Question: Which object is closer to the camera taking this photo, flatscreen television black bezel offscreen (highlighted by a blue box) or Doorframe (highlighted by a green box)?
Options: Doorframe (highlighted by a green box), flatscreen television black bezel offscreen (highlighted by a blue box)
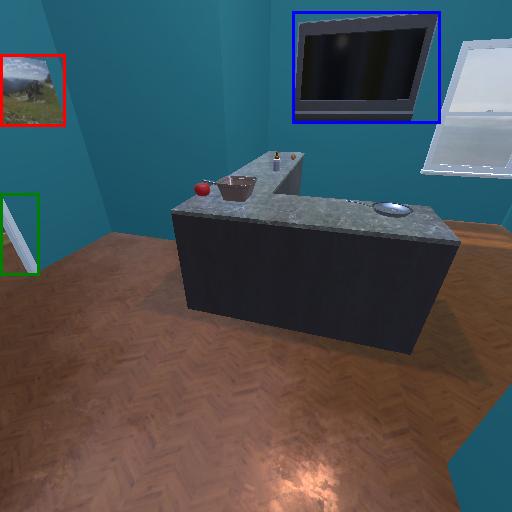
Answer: Doorframe (highlighted by a green box)